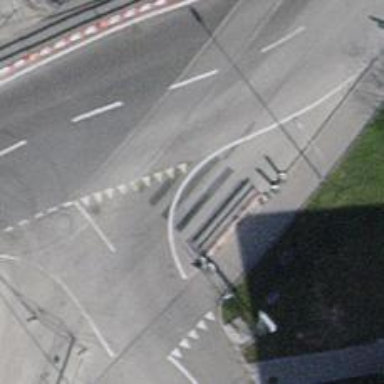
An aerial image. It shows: Uncontrolled zebra crossing with central island.